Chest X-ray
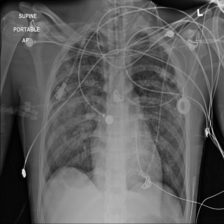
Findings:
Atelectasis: negative
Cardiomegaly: negative
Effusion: negative
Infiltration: negative
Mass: negative
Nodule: negative
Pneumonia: negative
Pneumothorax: negative
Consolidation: negative
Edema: negative
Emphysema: negative
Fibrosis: negative
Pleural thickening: negative
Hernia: negative